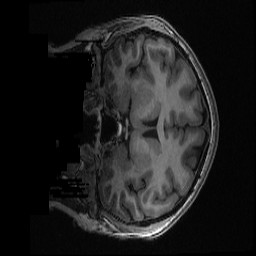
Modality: T1w
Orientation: coronal
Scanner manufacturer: ge
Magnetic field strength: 3 T
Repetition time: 0.008164 s
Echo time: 0.003184 s